Current action and preconditions to check: path_clear

Your task: For each precondition in the list above, predict whether it will hold at this action.

Consider the current scene as observed from the mobile robot's camera, and analyze the predicted future states of all dynamic agents (e.g., people, animals, vehicles, or any moving entities) within the NEXT SECOND.

IMPORTANT: Only answer "very likely" if you are absolutely certain—based on strong, clear evidence—that a dynamic agent will violate the precondition in the predicted future state. Do NOT answer "very likely" for unlikely, ambiguous, or low-probability risks.

Ask yourself for each precondition: Is there a high probability, with clear and convincing evidence, that the predicted future states of any dynamic agent will interfere with the predicted future state of the currently executing action within the NEXT SECOND, causing that precondition to fail?

Assess the risk level based on these predictions. Use "likely" or "very likely" if motions create a clear risk of interference.

Use "neutral" or "improbable" if agents are nearby but their predicted paths are clearly diverging or non-conflicting.

Failure Risk Categories: "very improbable", "improbable", "neutral", "likely", "very likely"

Answer Format: Output ONLY the probability_of_failure value from these categories: "very improbable", "improbable", "neutral", "likely", "very likely"

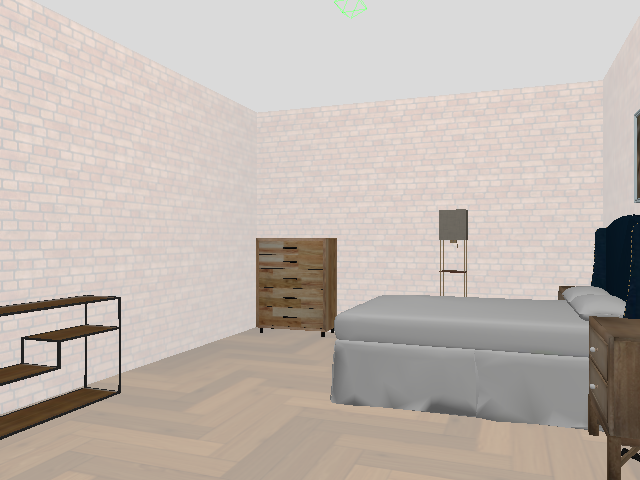

Answer: very improbable